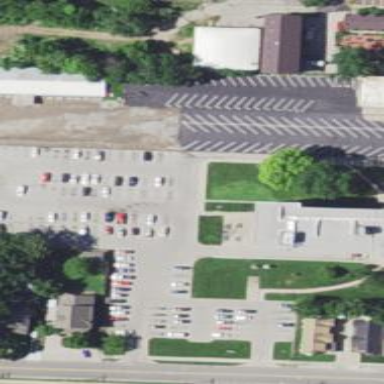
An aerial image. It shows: Parking area with surface.